Question: i'd like to have the thumbnails aligned dynamically, but how can i do it?
i have the following code:
HTML
'''
<div class="row-fluid">
<ul class="thumbnails">
<uc1:loadUsers runat="server" ID="loadUsers" />
</ul>
</div>
'''
ASP.NET
this is a UserControl
_str is a string which will be added to a literal control which converts this to HTML
'''
_str = "<li class='span3'>"
+ "<div class='thumbnail'>"
+ "<div class='caption'>"
+ "<h3>" + _name + "</h3>"
+ "<ul>"
+ "<li><h5>" + _other + "</h5></li>"
+ "<li><h5>" + _other + "</h5></li>"
+ "<li><h5><img src='" + _imagePath + "'" + _size + " /> " + _other + "</h5></li>"
+ "<br><li>"
+ "<div class='btn-group'><button class='btn btn-info'>Options</button><button class='btn btn-info dropdown-toggle' data-toggle='dropdown'><span class='caret'></span></button><ul class='dropdown-menu'>"
+ "<li><a href='users.aspx?delete=" + _id + "'><i class='icon-fire'></i> Delete</a></li>"
+ "<li><a href='users.aspx?edit=" + _id + "'><i class='icon-edit'></i> Edit</a></li>"
+ "</ul></div>"
+ "</li>"
+ "</ul>"
+ "</div>"
+ "</div>"
+ "</li>";
'''
i know that the class='row-fluid' is the responsible for the alignment, how can i use it dinamicly?

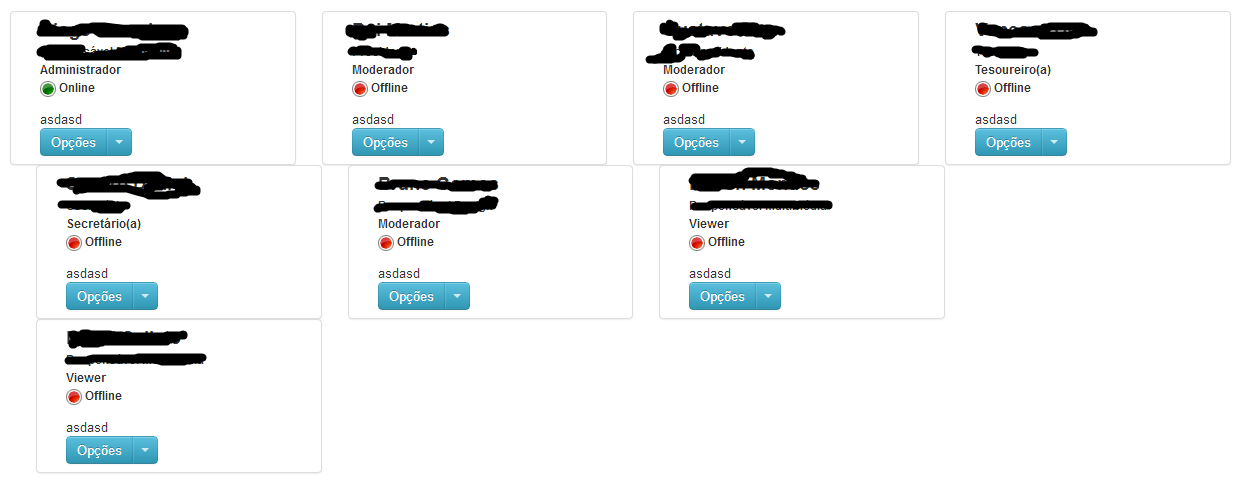
Answer: The problem was that i was inserting '<li>' but in HTML i didn't have an '<ul>', thats the reason to this to be unformulated dynamically.
So i've inserted '<div></div>' at the beginning and in the end of the dynamic control.
i solved this easily:
'''
_str = "<div><li class='span3'>"
+ "<div class='thumbnail'>"
+ "<div class='caption'>"
+ "<h3>" + _name + "</h3>"
+ "<ul>"
+ "<li><h5>" + _other + "</h5></li>"
+ "<li><h5>" + _other + "</h5></li>"
+ "<li><h5><img src='" + _imagePath + "'" + _size + " /> " + _other + "</h5></li>"
+ "<br><li>"
+ "<div class='btn-group'><button class='btn btn-info'>Options</button><button class='btn btn-info dropdown-toggle' data-toggle='dropdown'><span class='caret'></span></button><ul class='dropdown-menu'>"
+ "<li><a href='users.aspx?delete=" + _id + "'><i class='icon-fire'></i> Delete</a></li>"
+ "<li><a href='users.aspx?edit=" + _id + "'><i class='icon-edit'></i> Edit</a></li>"
+ "</ul></div>"
+ "</li>"
+ "</ul>"
+ "</div>"
+ "</div>"
+ "</li></div>";
'''